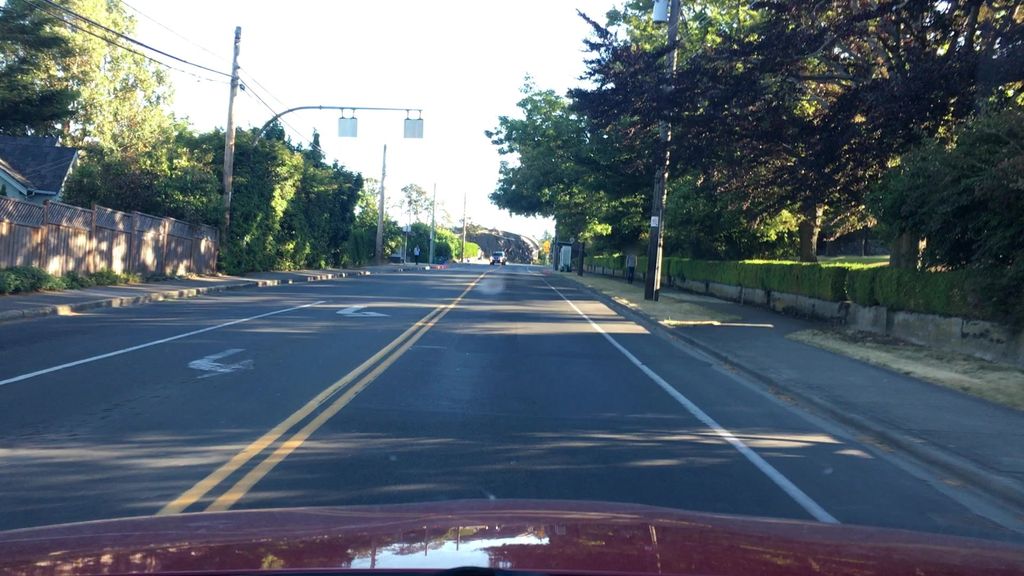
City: victoria